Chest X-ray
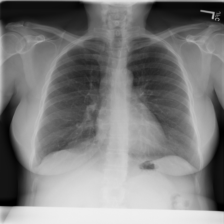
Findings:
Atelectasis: negative
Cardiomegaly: negative
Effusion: negative
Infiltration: negative
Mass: negative
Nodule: negative
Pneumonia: negative
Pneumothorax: negative
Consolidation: negative
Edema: negative
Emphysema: negative
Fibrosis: negative
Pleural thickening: negative
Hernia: negative